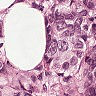
Metastatic tissue present: yes